Question: I am a newbie in signal processing, In here, I want to ask how to get peak point from a accelerometer data. Visualization of my data is like this one:

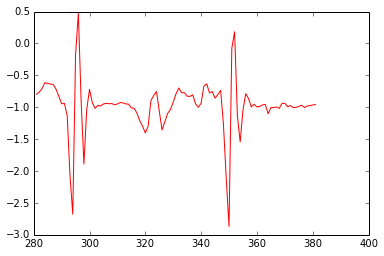
Answer: If you have the data as a set of coordinates or data points for the above visualization, it will be as simple as using the built-in 'min' and 'max' functions:
If your data is a simple array of numbers, e.g. 'arr = [12, 33, -17, ...]':
'''
peak = max(arr)
trough = min(arr)
print peak, trough
'''
will print '33, -17'
If it is a list of coordinates, e.g. 'coords = [(0, 12), (1, 33), (2, -17), ...]':
'''
peak = max(coords, key=lambda x: x[1])
trough = min(coords, key=lambda x: x[1])
print peak, trough
'''
will print '(1, 33), (2, -17)'
These functions take a 'key' argument that is a function to apply to the elements of the list to compare them. In this example, we just extract the 2nd element of the tuple.
reference: <URL>